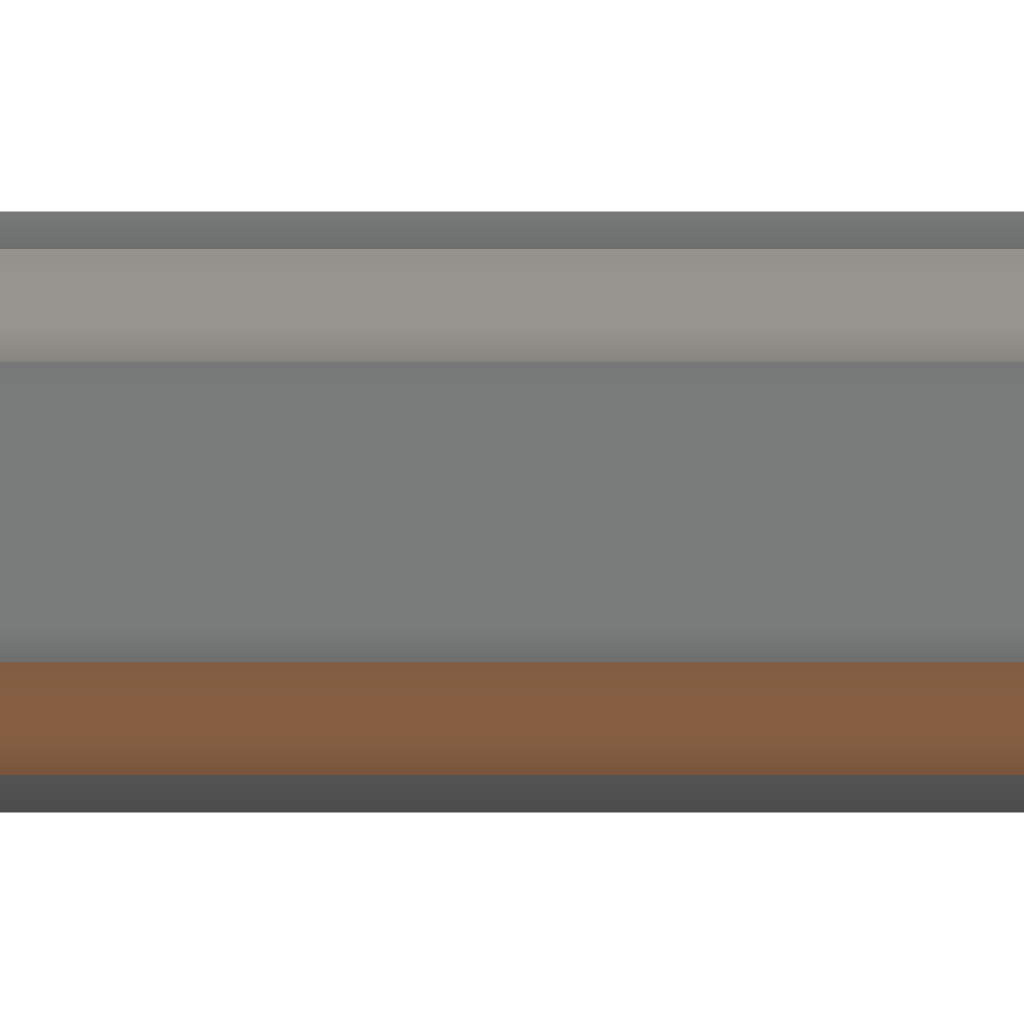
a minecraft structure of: Working Horse Race Stadium